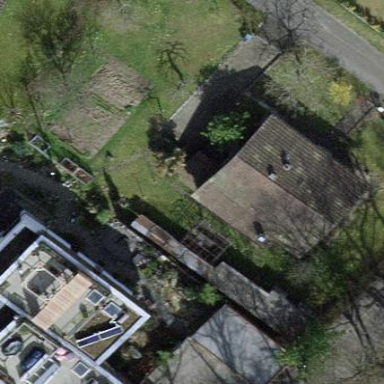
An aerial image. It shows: Garden surrounded by fence.